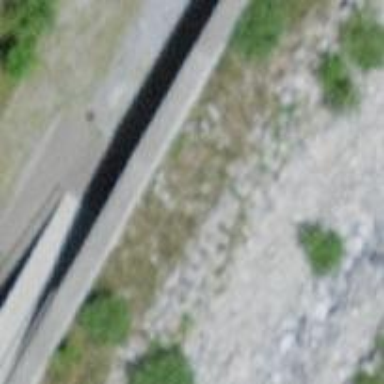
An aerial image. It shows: Flood wall acting as barrier.